Question: I am trying to be able to change content within a NavController without pushing onto the NavController. For example, if I have a viewcontroller "A", when the user gestures or clicks continue, the view changes to another view controller "X", however the navcontroller does not push the view controller "X" onto its stack. Thus, I could potentially gesture or click continue to display viewController x , y and z. However, at any point I can press back on the Navbar and it will return me back to the previous viewController on its stack
To clarify, I want to be able to implement a page controller that does not affect the navigation controller, thus at any point, if the user pressed back, they return to previous viewcontroller on the stack.
In the image, the view controller that is on the navcontroller is shown. I want to be able to change between different views via pagecontroller within the whitesection. So i drag and droped an UIView there. Can I hook that UIview to a viewcontroller and than implement a page controller or how exactly could I go about changing the white section without affecting the navcontroller. Thanks for everything!

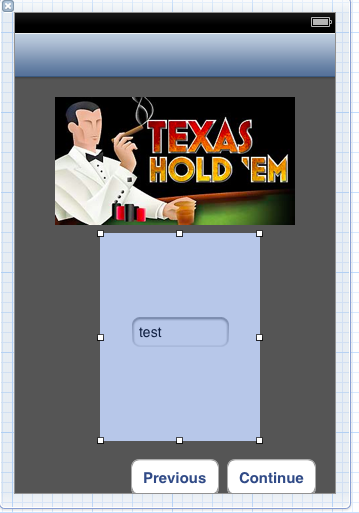
Answer: You should be able to change the views that are at the top (or anywhere within) the "stack" of view controllers via this method: <URL>.
Replace the view controller you want to use instead and set "animated" to "NO" if you've already displayed the view controller some other way.